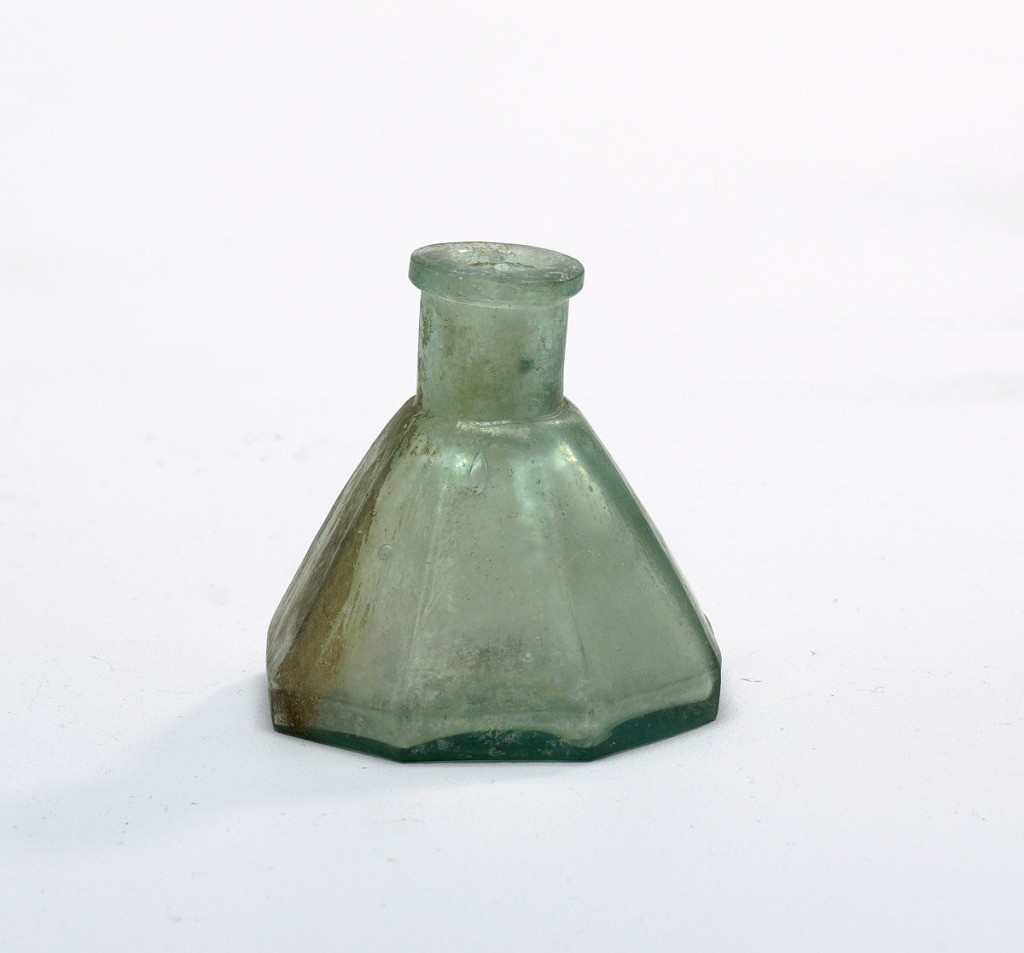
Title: Vase
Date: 19th century
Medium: glass
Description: Bottle green glass, long neck with triangular body. octogon shape in plan.